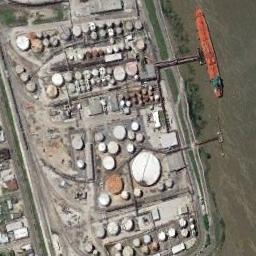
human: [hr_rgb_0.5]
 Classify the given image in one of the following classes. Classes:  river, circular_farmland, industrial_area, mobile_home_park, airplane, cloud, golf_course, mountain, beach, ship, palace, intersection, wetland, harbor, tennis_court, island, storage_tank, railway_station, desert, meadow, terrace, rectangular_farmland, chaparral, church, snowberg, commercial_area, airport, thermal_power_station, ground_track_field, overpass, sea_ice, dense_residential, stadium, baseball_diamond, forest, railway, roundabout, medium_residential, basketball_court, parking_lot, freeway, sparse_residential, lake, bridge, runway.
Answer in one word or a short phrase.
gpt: storage_tank